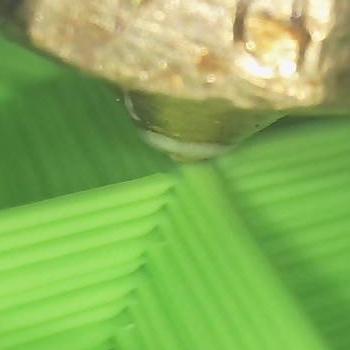
Flow rate: 168%